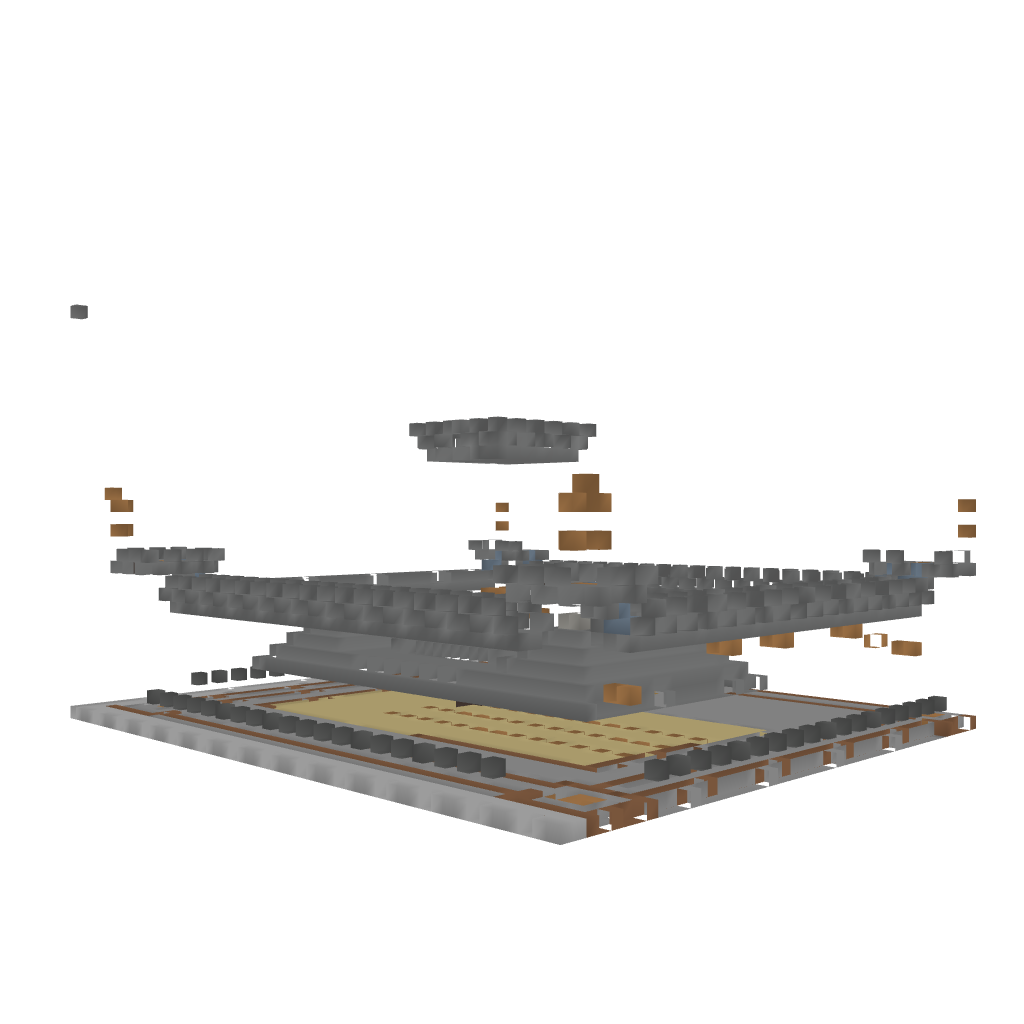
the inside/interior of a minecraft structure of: Castle House